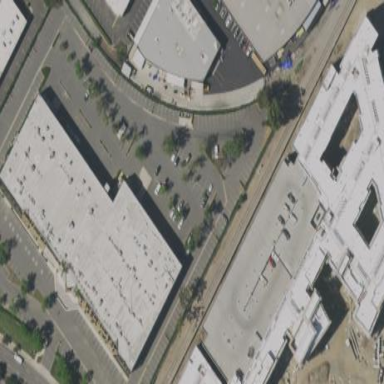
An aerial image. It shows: Commercial building.